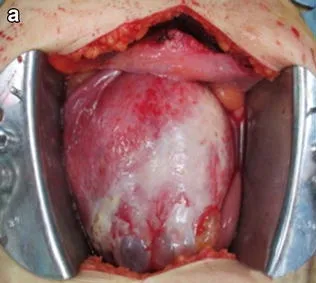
Surgical images. A; An ovarian tumor with a smooth surface occupies the pelvic cavity.
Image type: medical_photograph (other_medical_photograph)